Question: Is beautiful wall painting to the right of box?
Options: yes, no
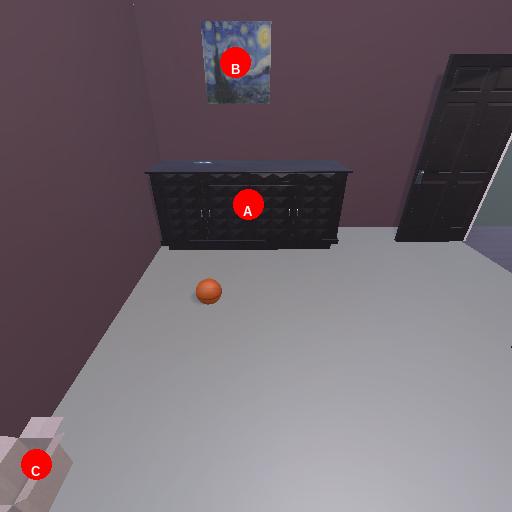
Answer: yes